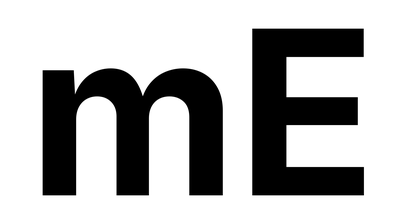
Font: Inter_Bold